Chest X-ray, PA view. Patient: 49 years old, sex M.
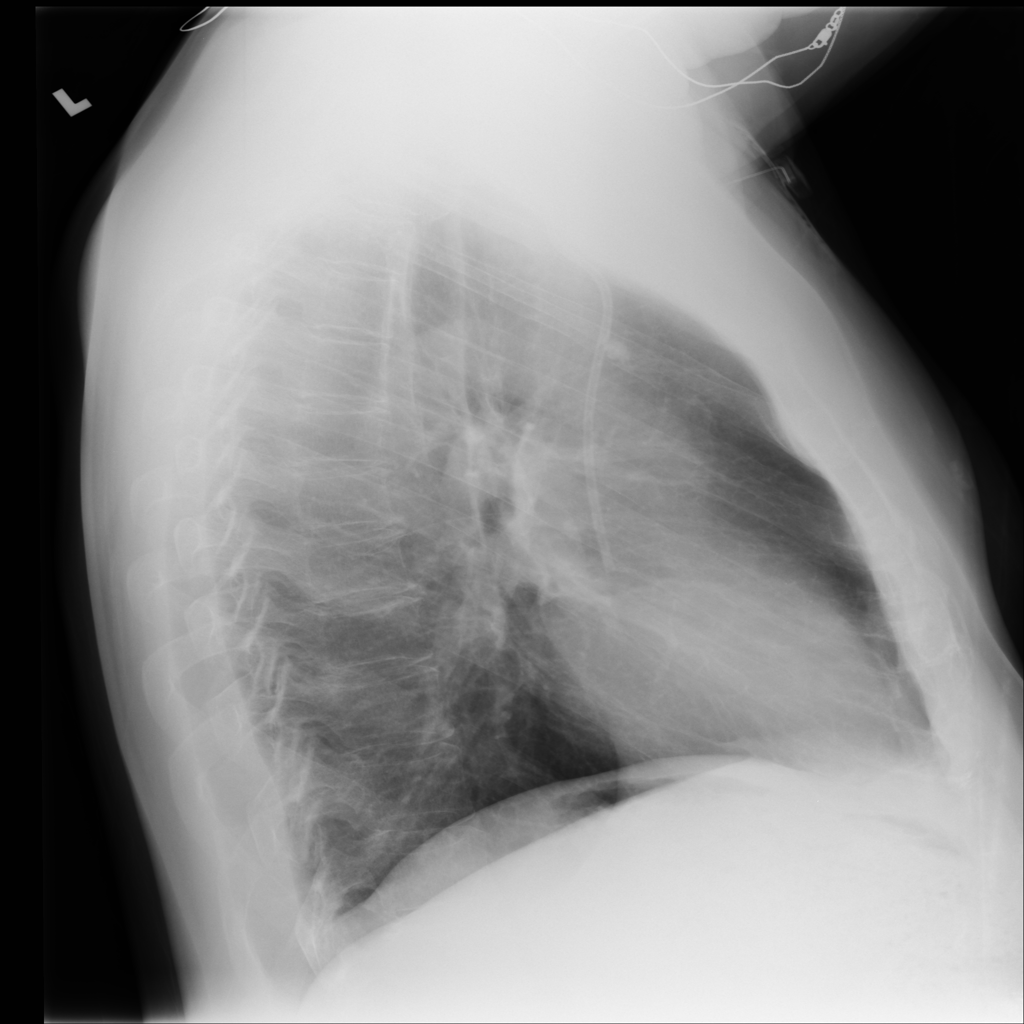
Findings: Nodule